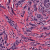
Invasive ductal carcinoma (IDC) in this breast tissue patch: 1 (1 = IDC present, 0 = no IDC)